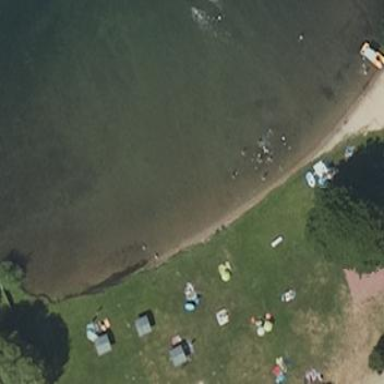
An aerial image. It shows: Beach popular for swimming.